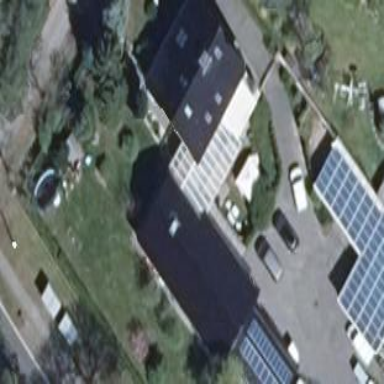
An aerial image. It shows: Building.